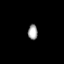
Tissue: prostate
Cell type: T cells
Senescence score: 0.3566
Nuclear area (px): 141
Mean DAPI intensity: 163.624